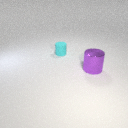
small cyan rubber cylinder behind large purple metal cylinder